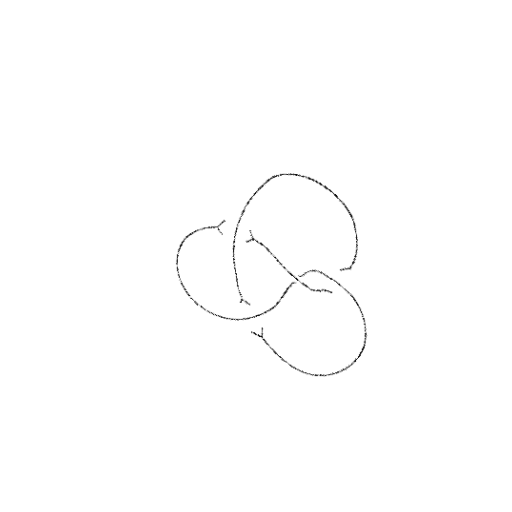
Crossing number: 4